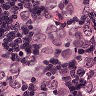
Metastatic tissue present: yes